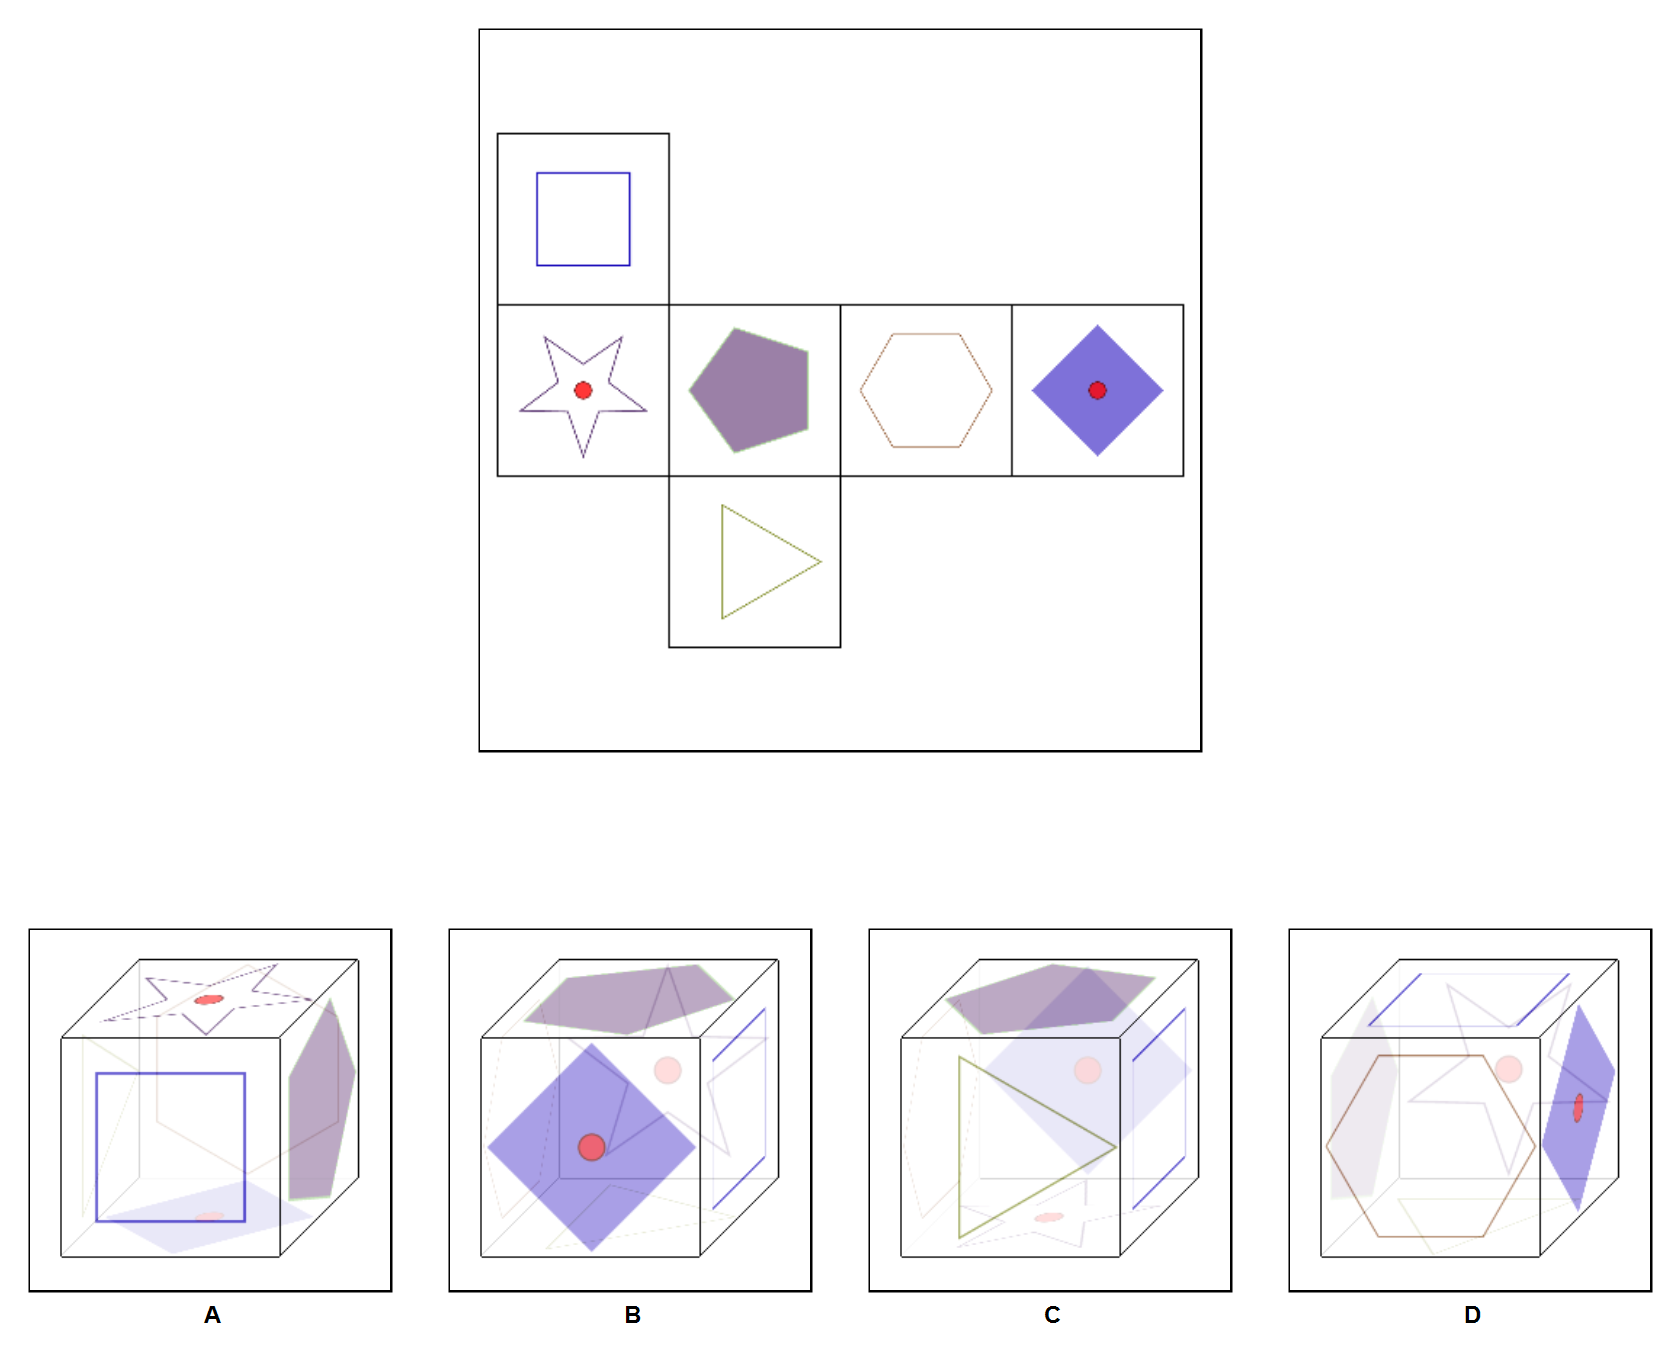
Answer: D